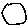
Label: circle